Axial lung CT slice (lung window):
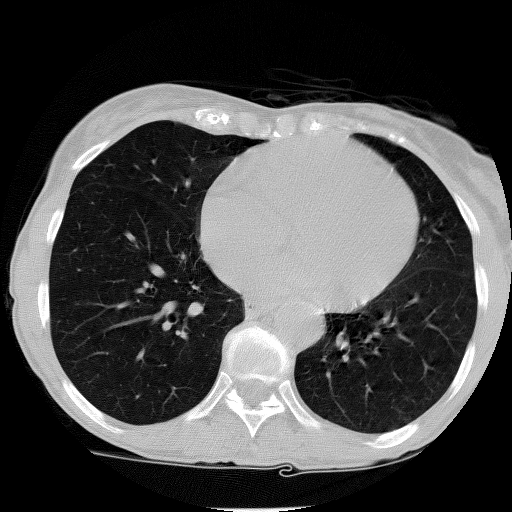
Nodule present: no